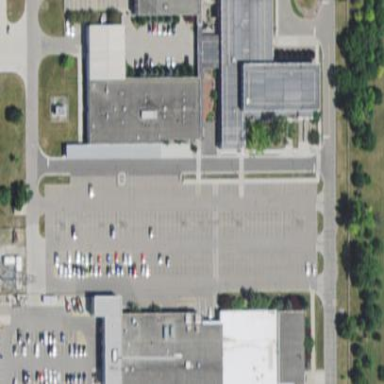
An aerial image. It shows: Parking area.